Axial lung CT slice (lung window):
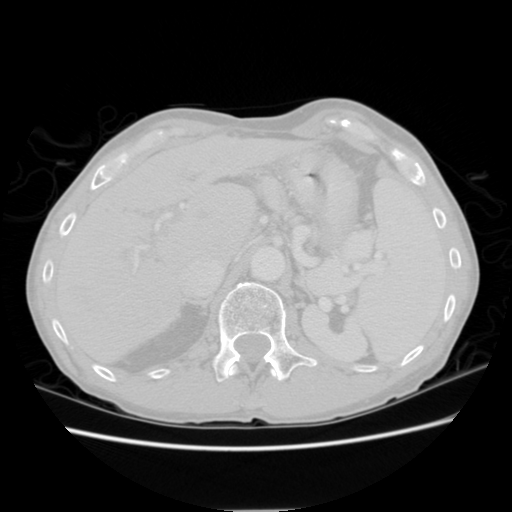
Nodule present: no